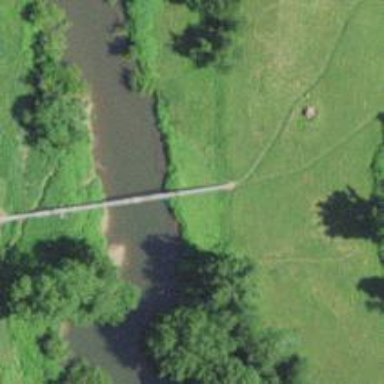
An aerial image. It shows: Path crossing suspension bridge.